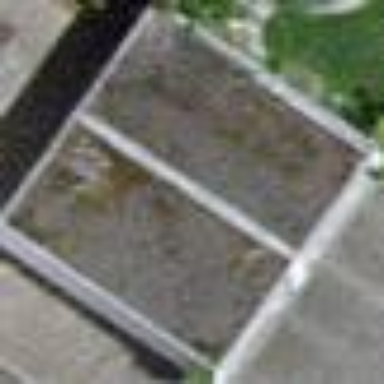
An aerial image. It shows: Group of garages.